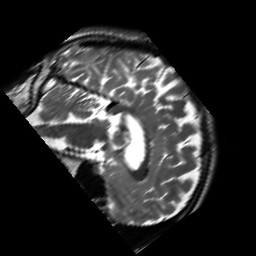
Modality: T2w
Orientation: sagittal
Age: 27
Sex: male
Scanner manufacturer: siemens
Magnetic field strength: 3 T
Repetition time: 7 s
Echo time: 0.09 s